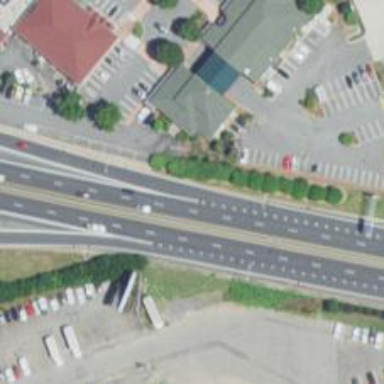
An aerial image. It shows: Asphalt motorway link.